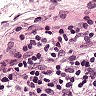
Metastatic tissue present: no